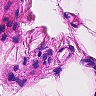
Metastatic tissue present: no